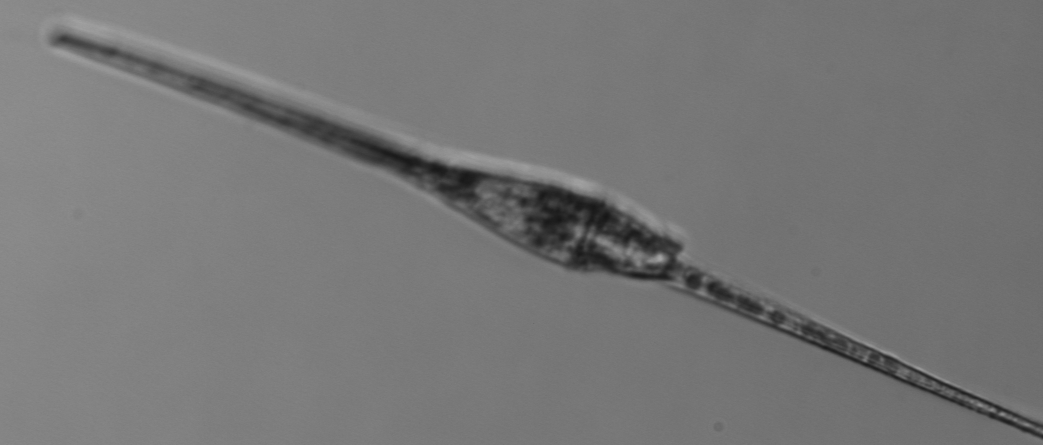
Label: Tripos_fusus